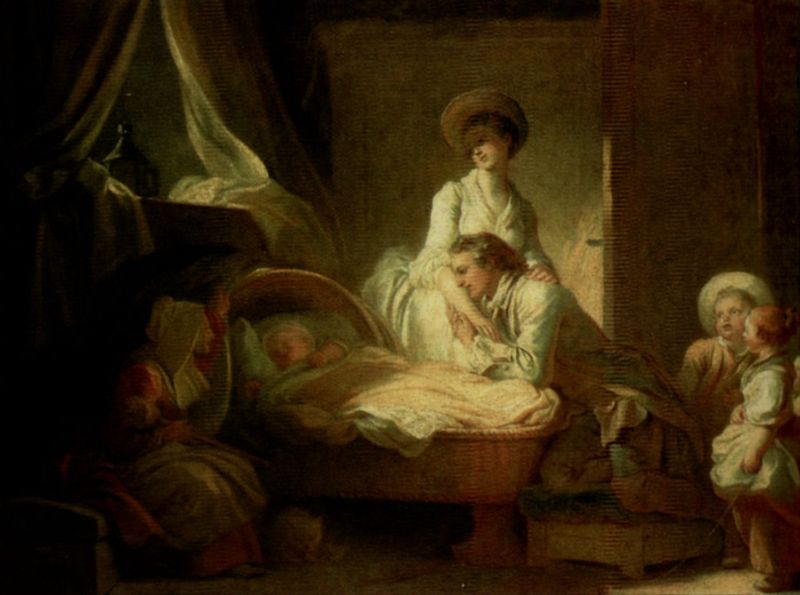
Titel: Besuch bei der Amme
Künstler: Jean Honoré Fragonard
Standort: Washington (District of Columbia)
Institution: National Gallery of Art
Schlagwörter: dunkel, gemälde, mann, schatten, schlaf, weiß, frauen, gelb, grün, mädchen, ocker, sitzen, braun, fenster, frau, hell, hut, hüte, kleid, kleider, licht, tür, zimmer, blick, dame, rot, tuch, haube, malerei, flasche, kleidung, tod, tot, innenraum, vorhang, sonne, gewand, decke, eltern, familie, kind, mutter, paar, vater, rokoko, kinder, magd, liebe, ruhe, schrank, umarmung, zärtlichkeit, schlafen, schlafend, beobachten, jungen, baby, hocker, schemel, romantik, curtain, curtains, hands, hat, kissen, red, white, window, dark, dress, formal, hair, lace, painting, room, skirt, vorhänge, woman, yellow, halstuch, draperie, bed, bett, bettdecke, blanket, gown, korb, pink, schlafzimmer, servant, brown, junge, gemach, geschwister, katze, gefäss, amme, knien, beten, gebet, schwester, ölmalerei, anschauen, staunen, betrachten, kleinkind, liege, besuch, ehepaar, profile, dunke, krankheit, man, child, drapes, light, körbchen, bodice, color, shadow, grandmother, mother, hats, faces, bruder, children, drape, love, geburt, säugling, wiege, famielie, kleinkinder, bettchen, basket, cheeks, friedlich, mozart, cat, family, liht, kinderzimmer, babybett, kinderbett, kindermädchen, redhead, sleeping, sonnenhüte, hebamme, tan, kiner, doorway, father, kneeling, kniebank, ame, parents, bänkchen, toch, haubee, frau mann, straw, sleeves, vorhant, wochenbett, borhang, rührung, weige, kneel, infant, nurse, holding, husband, wife, sickness, birth, brother, moth, babie, sister, cradle, dim, born, blankets, nursery, adore, newborn, crib, bassinet, wetnurse, moter, craddle